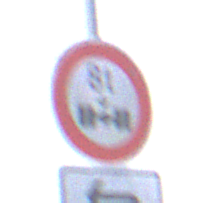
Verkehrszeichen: TatsaechlicheAchslast
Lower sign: RichtungsangabeDurchPfeile2
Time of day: SunriseSunset
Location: Outdoor (Suburban)
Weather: Clear
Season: NotSpecified
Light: Natural